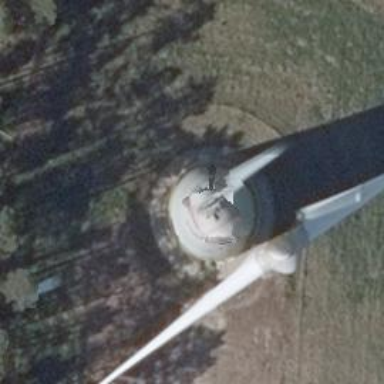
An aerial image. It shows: Wind generator using wind turbines of horizontal axis.